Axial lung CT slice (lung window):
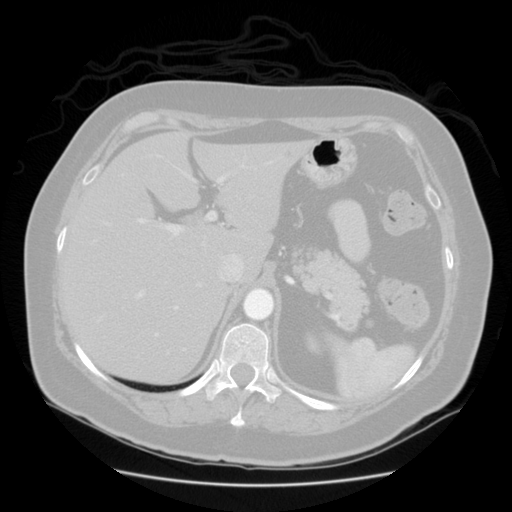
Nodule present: no